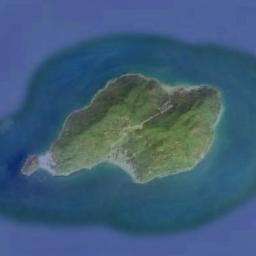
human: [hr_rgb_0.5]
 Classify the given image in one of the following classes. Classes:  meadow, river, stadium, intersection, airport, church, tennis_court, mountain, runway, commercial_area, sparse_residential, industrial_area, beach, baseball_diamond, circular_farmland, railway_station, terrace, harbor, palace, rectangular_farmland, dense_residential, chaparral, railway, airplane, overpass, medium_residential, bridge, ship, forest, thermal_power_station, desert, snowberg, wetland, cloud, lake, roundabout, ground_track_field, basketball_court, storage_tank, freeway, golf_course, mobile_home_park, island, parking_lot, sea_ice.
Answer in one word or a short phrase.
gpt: island